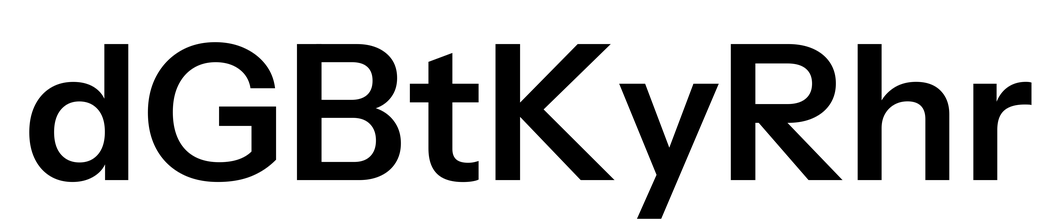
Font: InstrumentSans_SemiBold